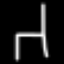
Label: chair